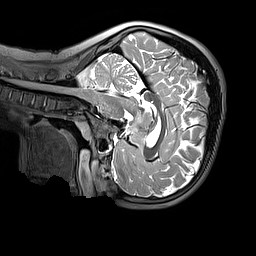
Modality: T2w
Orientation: sagittal
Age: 8
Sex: male
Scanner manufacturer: siemens
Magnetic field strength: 3 T
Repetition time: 3.2 s
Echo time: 0.408 s